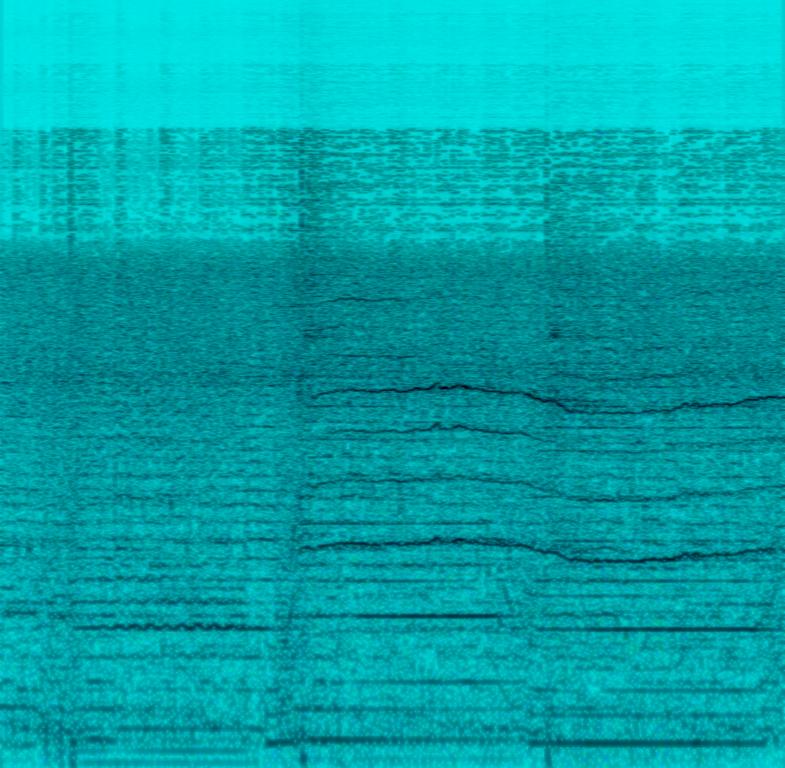
An acoustic drum is playing with crash hits along with a distorted e-guitar and an e-bass playing along before breaking into the next part. The male voice is screaming in a high pitch. This song may be playing live at a Rock&Roll festival.